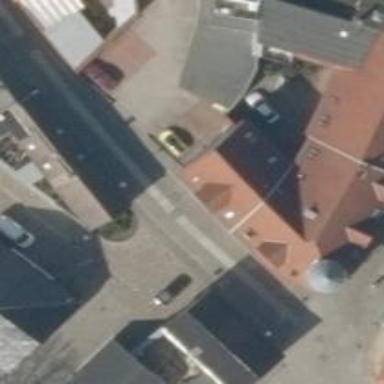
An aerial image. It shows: Living street.